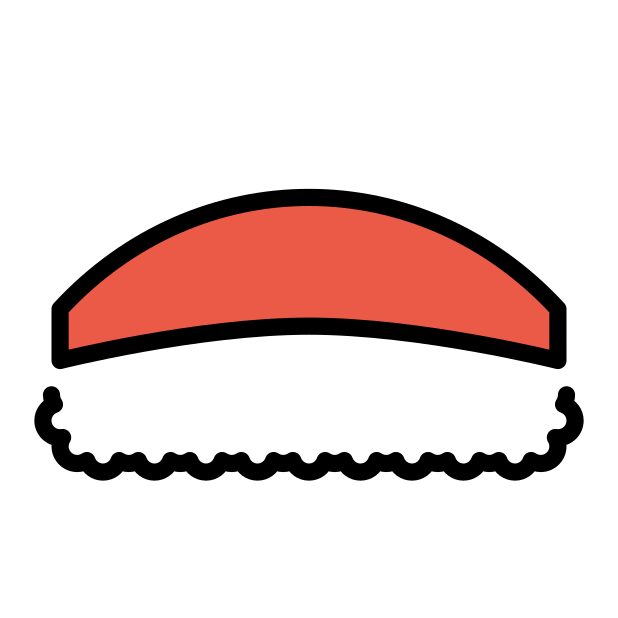
Emoji: 🍣
Name: sushi
Unicode: 0x1f363